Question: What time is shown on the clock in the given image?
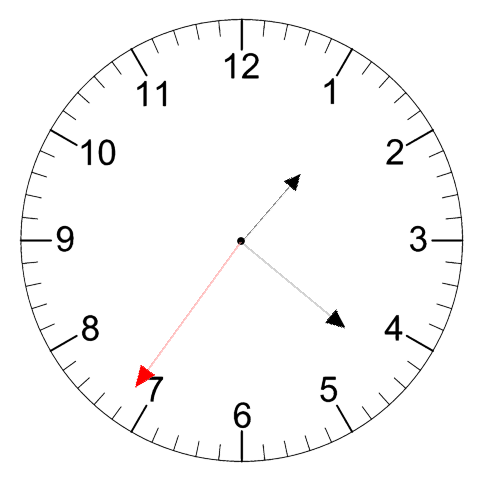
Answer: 01:21:36